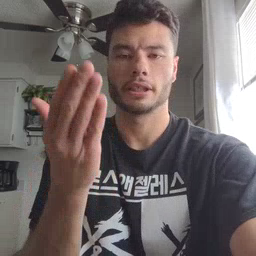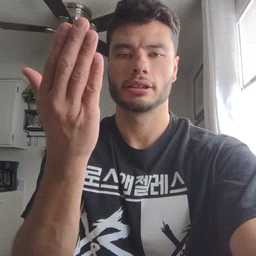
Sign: mitten